Question: actually i need the distinct values from multiple union statements but i do not getting this.

here emp_id of 578 has weekend and absent in different rows which i need in single row.
my code goes like this.
'''
select [Employee Name],emp_id,holiDAY,
leave,absent,weekend
from
(
SELECT *FROM
(
select view_emp_info.emp_fullname+' '+'('+''+CONVERT(VARCHAR(50),
(view_emp_info.EMP_ID)) +''+ ')' as [Employee
Name],view_emp_info.emp_id,tbl_emp_forceduty.Holiday_Name as 'HOLIDAY'
,''AS LEAVE,'' AS ABSENT,'' AS [WEEKEND]
from view_emp_Info inner join tbl_emp_forceduty
on view_emp_info.emp_id=tbl_emp_forceduty.emp_id
where
ondate=@date and
view_emp_info.BRANCH_NAME=@branch and view_emp_info.emp_id not in
(Select emp_id from tbl_emp_attn_log where tdate=@date)
and view_emp_info.status_id=1
union
select view_emp_info.emp_fullname+' '+'('+
''+CONVERT(VARCHAR(50),view_emp_info.EMP_ID) +''+ ')' as [Employee
Name],view_emp_info.emp_id,'' AS HOLIDAY
,isnull(tbl_org_leave_log.leavetype,' ') 'LEAVE',
'' AS 'ABSENT',''AS 'WEEKEND'
from view_emp_info inner join tbl_org_leave_log
on view_emp_info.emp_id=tbl_org_leave_log.emp_id
where leave_date=@date and view_emp_info.BRANCH_NAME=@branch
and view_emp_info.emp_id not in (Select emp_id from tbl_emp_attn_log where
tdate=@date)
and tbl_org_leave_log.Taken='0.5' and view_emp_info.status_id=1
union
select view_emp_info.emp_fullname+' '+'('+
''+CONVERT(VARCHAR(50),view_emp_info.EMP_ID) +''+ ')' as [Employee
Name],view_emp_info.emp_id,'' AS HOLIDAY ,'' as [LEAVE]
,'' AS 'ABSENT','Weekend'AS 'WEEKEND'
from view_emp_info inner join tbl_org_weekend
on view_emp_info.emp_id=tbl_org_weekend.emp_id or tbl_org_weekend.emp_id=0
where view_emp_info.BRANCH_NAME=@branch and days=datepart(weekday,@date) and
is_weekend=1 and view_emp_info.emp_id not in (Select emp_id from
tbl_emp_attn_log where tdate=@date)
UNION
select view_emp_info.emp_fullname+' '+'('+
''+CONVERT(VARCHAR(50),view_emp_info.EMP_ID) +''+ ')' as [Employee Name],
view_emp_info.emp_id,'' AS HOLIDAY, '' AS 'LEAVE','Absent' as 'ABSENT',''AS
'WEEKEND'
from view_emp_info inner join tbl_emp_attn_log
on view_emp_info.emp_id!=tbl_emp_attn_log.emp_id
where view_emp_info.BRANCH_NAME=@branch and
view_emp_info.emp_id not in (Select emp_id from tbl_emp_attn_log where
tdate=@date)
)
T1 where EMP_ID IN (SELECT EMP_ID FROM VIEW_EMP_INFO WHERE
BRANCH_NAME=@BRANCH)
)t2
'''
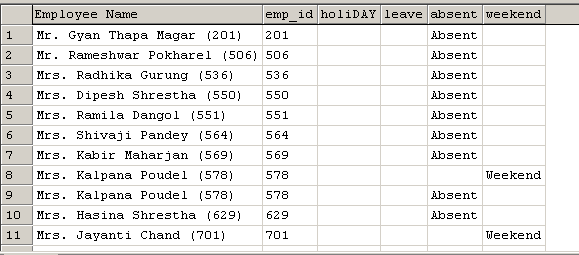
Answer: Just 'group by employee_name, employee_id, holiday, leave'. Then apply some aggregate functions on the results like 'max(absent), max(weekend)'